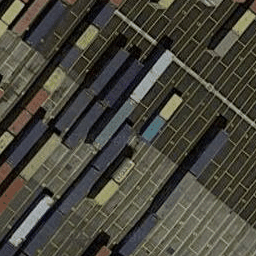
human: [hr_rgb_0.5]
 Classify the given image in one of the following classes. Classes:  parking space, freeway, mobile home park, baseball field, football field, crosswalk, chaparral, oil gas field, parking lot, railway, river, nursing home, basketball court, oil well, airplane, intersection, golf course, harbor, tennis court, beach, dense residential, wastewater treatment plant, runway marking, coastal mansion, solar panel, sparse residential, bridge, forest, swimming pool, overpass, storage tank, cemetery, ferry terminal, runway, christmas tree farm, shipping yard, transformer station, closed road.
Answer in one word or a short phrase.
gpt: shipping yard